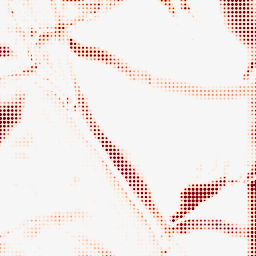
Category: morphological
Decomposition family: morphological_rect
Decomposition parameters: operation: opening
width: 50
height: 20
Upsampling method: sinc_hamming
Upsampling parameters: scale: 8
kernel_size: 4
Upsampling scale: 8